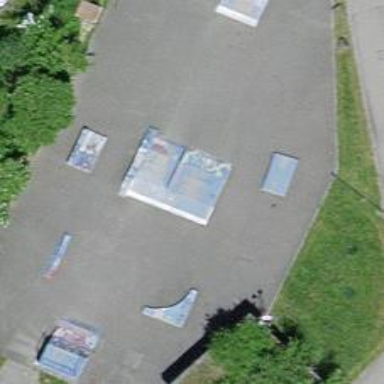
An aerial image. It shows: Playground featuring skating facilities.